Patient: sex M, age 54
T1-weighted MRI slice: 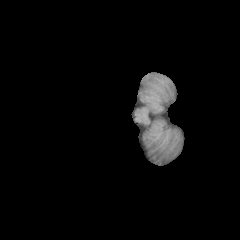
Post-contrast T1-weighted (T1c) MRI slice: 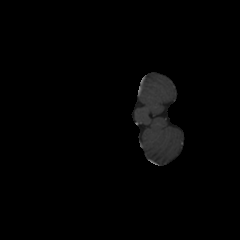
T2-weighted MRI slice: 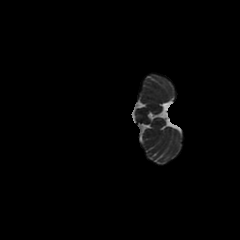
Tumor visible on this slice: no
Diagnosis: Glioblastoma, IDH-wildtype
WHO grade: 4